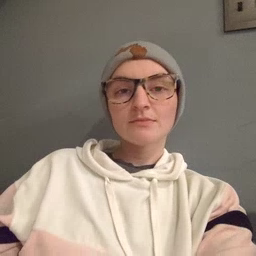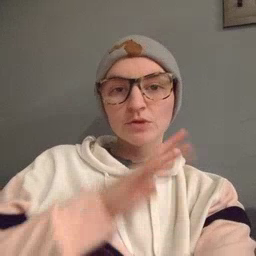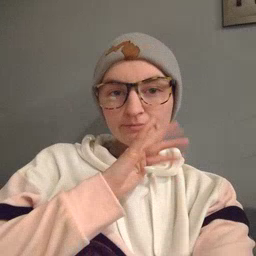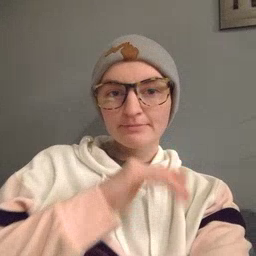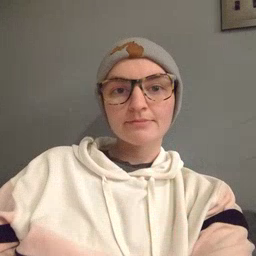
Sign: dirty